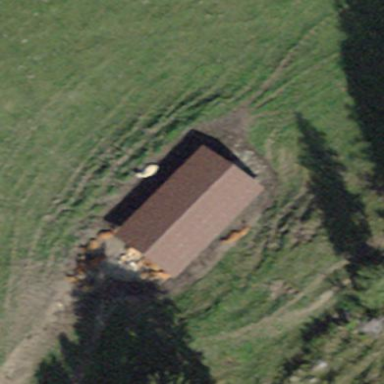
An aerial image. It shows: Farm auxiliary building.